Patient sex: F
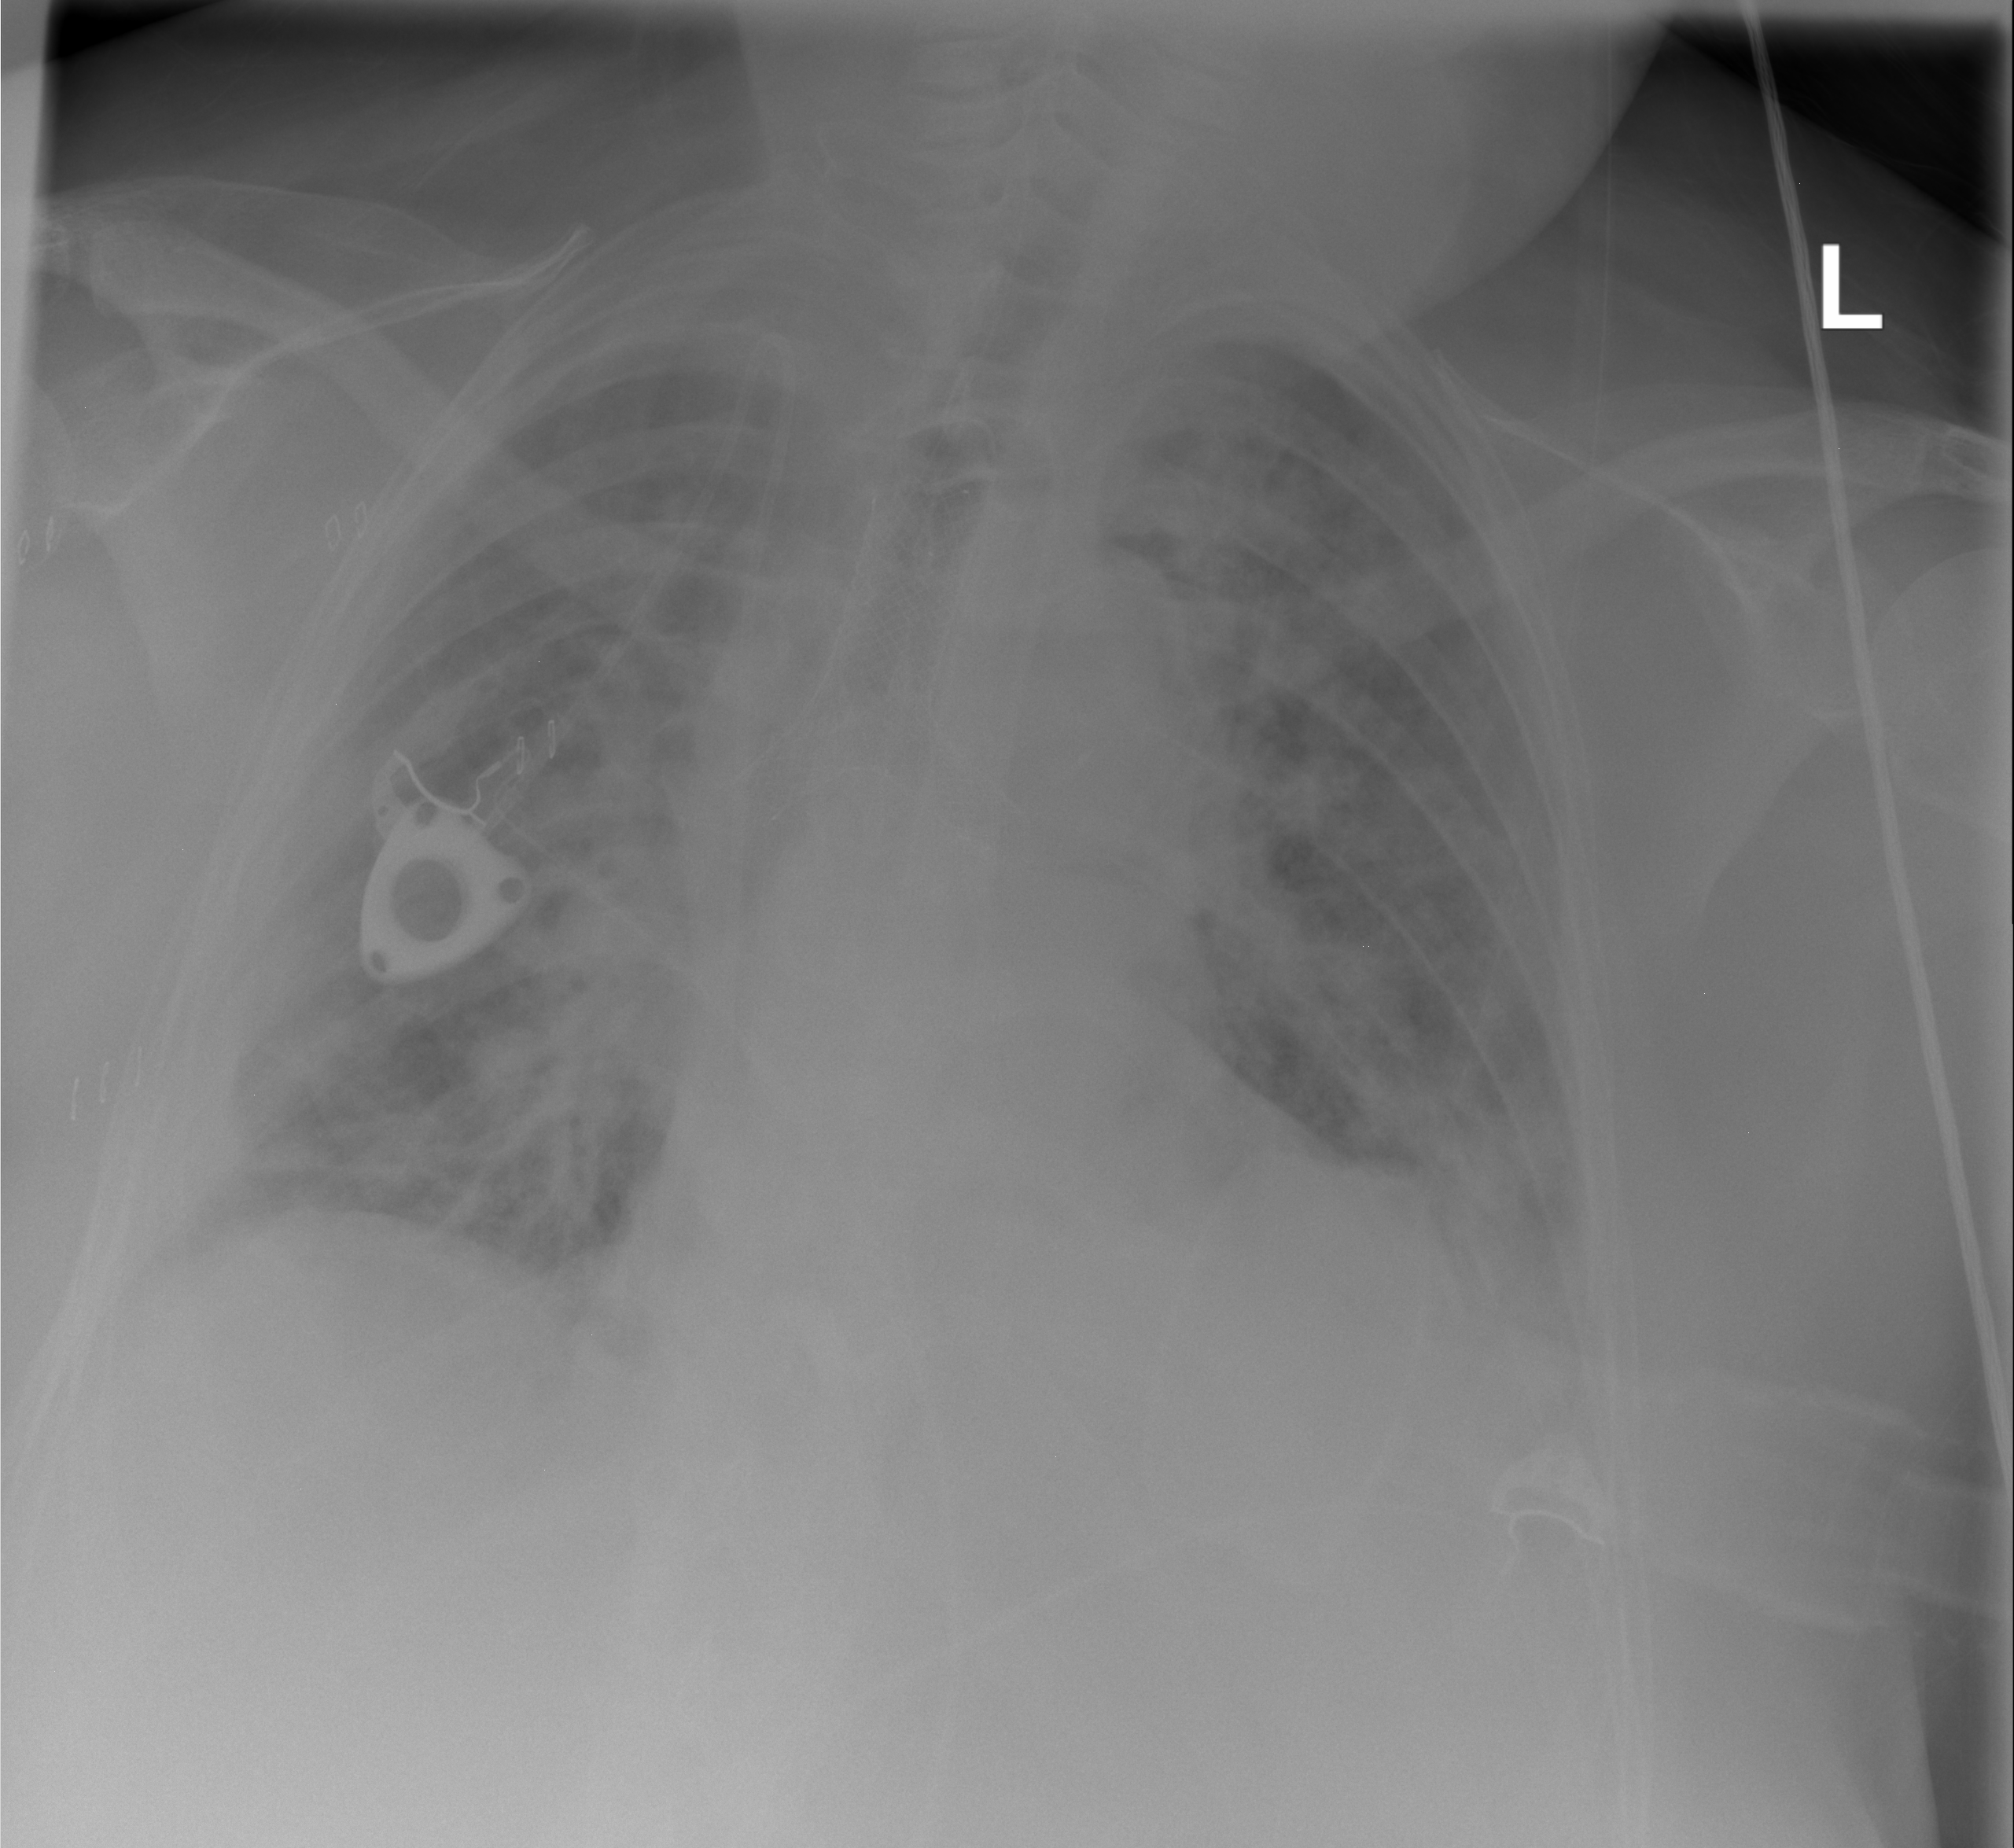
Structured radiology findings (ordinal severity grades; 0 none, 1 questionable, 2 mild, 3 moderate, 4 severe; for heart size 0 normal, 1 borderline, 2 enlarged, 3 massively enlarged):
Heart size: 0
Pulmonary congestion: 3
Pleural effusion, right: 2
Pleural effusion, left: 2
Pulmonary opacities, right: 3
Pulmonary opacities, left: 3
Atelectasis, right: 2
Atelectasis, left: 2